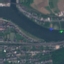
Land use / land cover: River